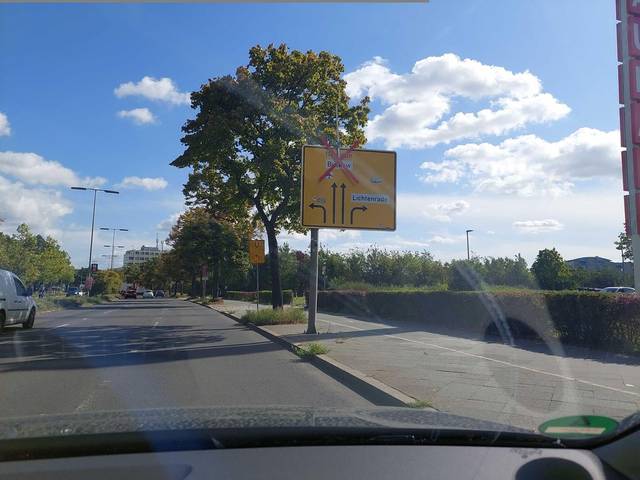
Region: Germany
Coordinates: 52.409, 13.373